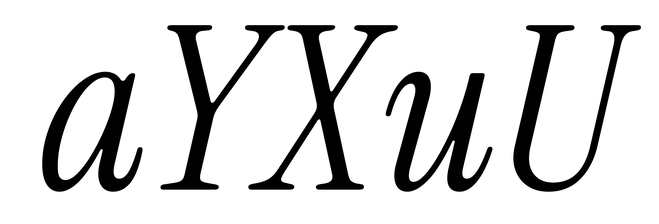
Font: InstrumentSerif-Italic